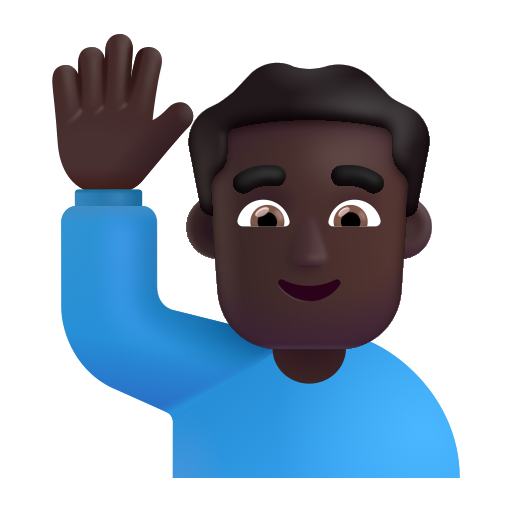
man raising hand color dark